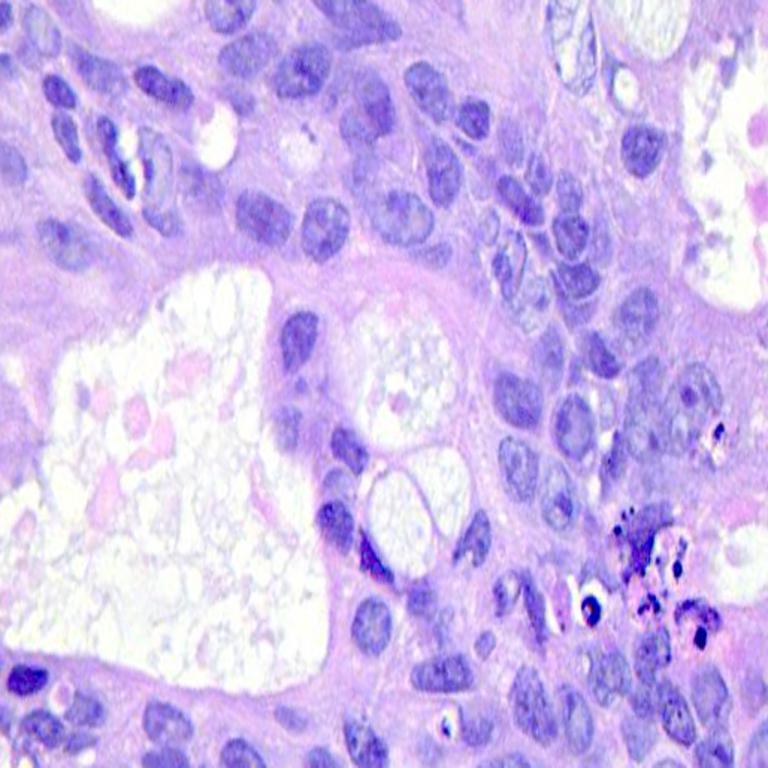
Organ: colon
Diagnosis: adenocarcinomas